Field crop: tomato
Growth stage: 1
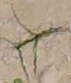
Species: cyperus